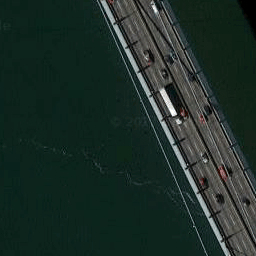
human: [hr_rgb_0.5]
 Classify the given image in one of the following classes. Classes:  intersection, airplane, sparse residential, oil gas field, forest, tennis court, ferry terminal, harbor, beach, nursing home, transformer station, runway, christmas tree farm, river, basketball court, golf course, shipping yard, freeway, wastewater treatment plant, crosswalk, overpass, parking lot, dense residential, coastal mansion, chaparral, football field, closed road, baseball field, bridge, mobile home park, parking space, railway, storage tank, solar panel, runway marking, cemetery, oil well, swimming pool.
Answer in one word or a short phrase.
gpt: bridge